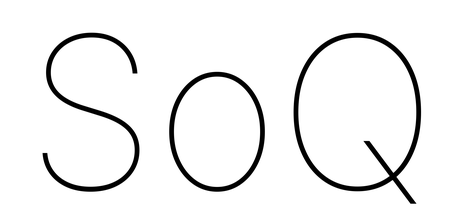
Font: Inter_Thin